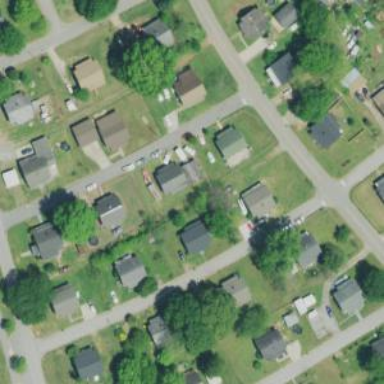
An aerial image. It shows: Alley designed for services.